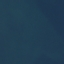
Land use / land cover class: SeaLake